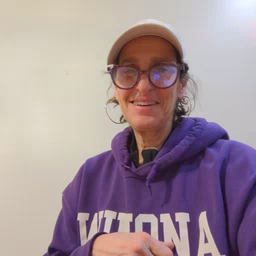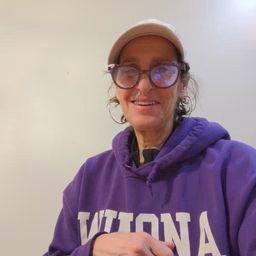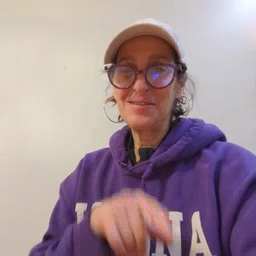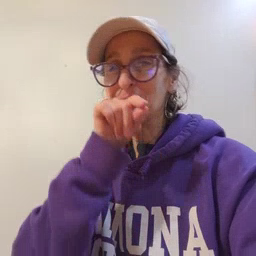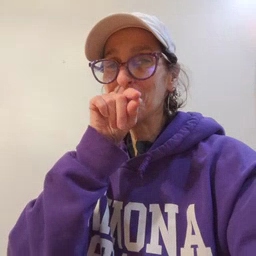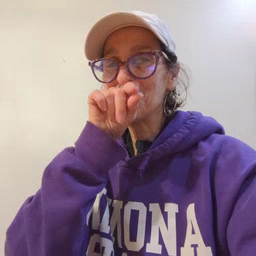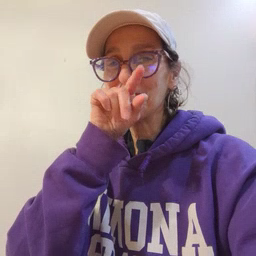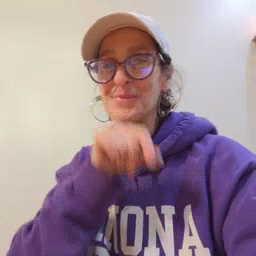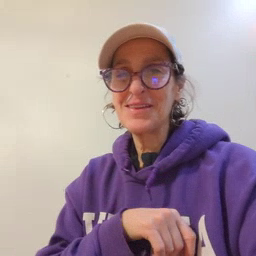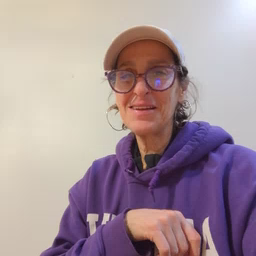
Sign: bird